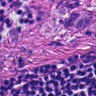
Metastatic tissue present: yes